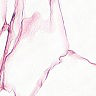
Metastatic tissue present: no